Question: I found a nice example of plotting convex hull shapes using ggplot with ddply here:
<URL>
I thought I'd try something similar--create something like an Ashby Diagram--to practice with the data.table package:
'''
test<-function()
{
library(data.table)
library(ggplot2)
set.seed(1)
'''
Here I define a simple table:
'''
dt<-data.table(xdata=runif(15),ydata=runif(15),level=rep(c("a","b","c"),each=5),key="level")
'''
And then I define the hull positions by level:
'''
hulls<-dt[,as.integer(chull(.SD)),by=level]
setnames(hulls,"V1","hcol")
'''
So then my thought was to merge hulls with dt, so that I could eventually manipulate hulls to get in the proper form for ggplot (shown below for reference):
'''
ashby<-ggplot(dt,aes(x=xdata,y=ydata,color=level))+
geom_point()+
geom_line()+
geom_polygon(data=hulls,aes(fill=level))
}
'''
But it seems that any way I try to merge hulls and dt, I get an error. For example, merge(hulls,dt) produces the error as shown in .
This seems like it should be simple, and I'm sure I'm just missing something obvious. Any direction to a similar post or thoughts on how to prep hull for ggplot is greatly appreciated. Or if you think that it's best to stick with the ddply approach, please let me know.
'''
test<-function(){
library(data.table)
library(ggplot2)
dt<-data.table(xdata=runif(15),ydata=runif(15),level=rep(c("a","b","c"),each=5),key="level")
set.seed(1)
hulls<-dt[,as.integer(chull(.SD)),by=level]
setnames(hulls,"V1","hcol")
setkey(dt, 'level') #setting the key seems unneeded
setkey(hulls, 'level')
hulls<-hulls[dt, allow.cartesian = TRUE]
ggplot(dt,aes(x=xdata,y=ydata,color=level))+
geom_point()+
geom_polygon(data=hulls,aes(fill=level))
}
'''
results in a mess of criss-crossing polygons:

> Error in vecseq(f__, len__, if (allow.cartesian) NULL else
as.integer(max(nrow(x), : Join results in 60 rows; more than 15 =
max(nrow(x),nrow(i)). Check for duplicate key values in i, each of
which join to the same group in x over and over again. If that's ok,
try including 'j' and dropping 'by' (by-without-by) so that j runs for
each group to avoid the large allocation. If you are sure you wish to
proceed, rerun with allow.cartesian=TRUE. Otherwise, please search for
this error message in the FAQ, Wiki, Stack Overflow and datatable-help
for advice.
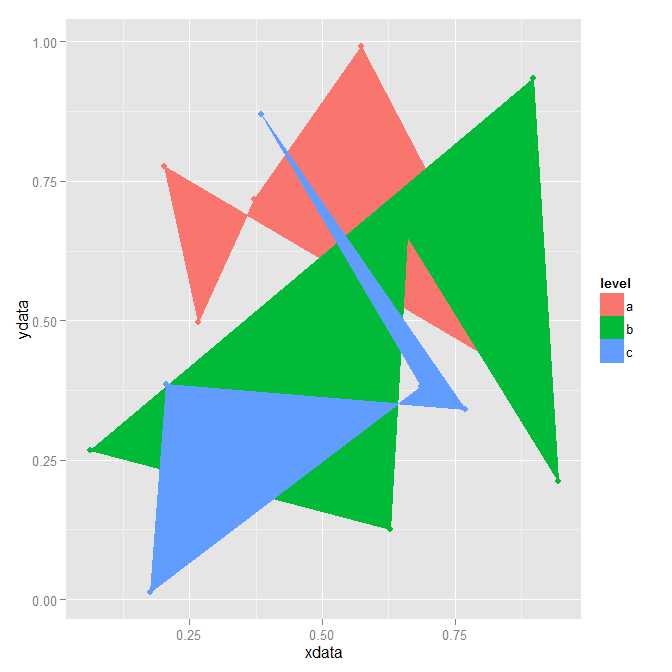
Answer: Here is what you want to do. Generating some random data:
'''
library(ggplot2)
library(data.table)
# You have to set the seed _before_ you generate random data, not after
set.seed(1)
dt <- data.table(xdata=runif(15), ydata=runif(15), level=rep(c("a","b","c"), each=5),
key="level")
'''
Here is where the magic happens:
'''
hulls <- dt[, .SD[chull(xdata, ydata)], by = level]
'''
Plotting the result:
'''
ggplot(dt,aes(x=xdata,y=ydata,color=level)) +
geom_point() +
geom_polygon(data = hulls,aes(fill=level,alpha = 0.5))
'''
produces

It works because 'chull' returns a vector of indexes that need to be selected from the data to form a convex hull. We then subset each individual data frame with '.SD[...]', and 'data.table' joins them together by 'level'.